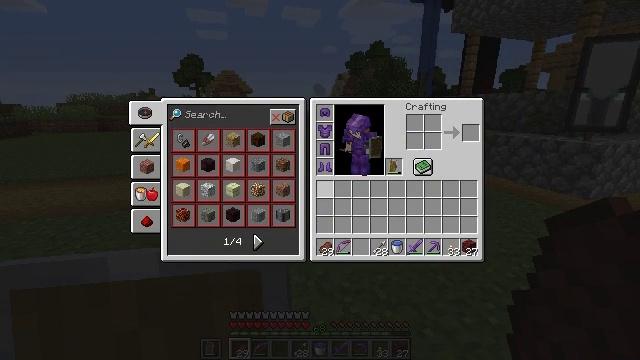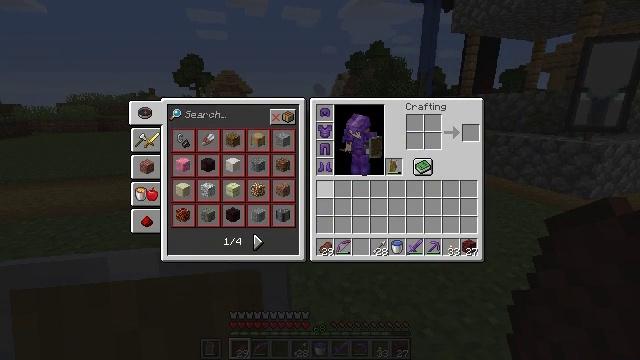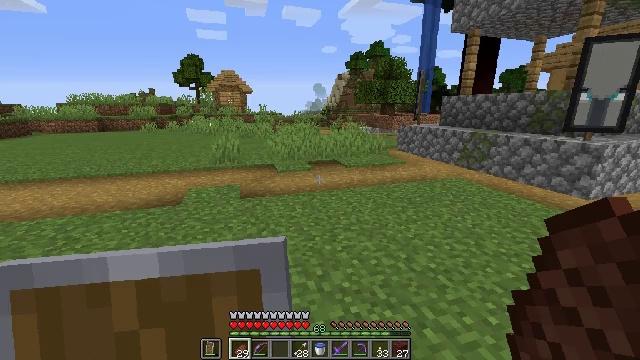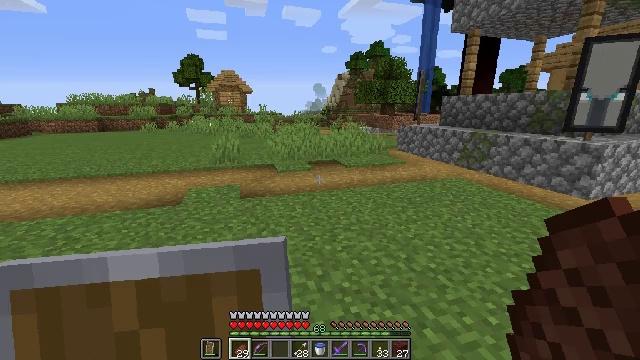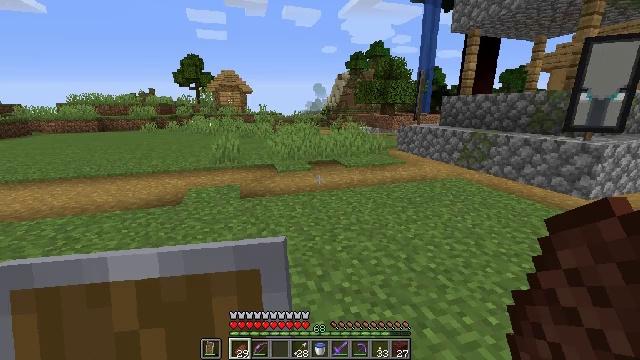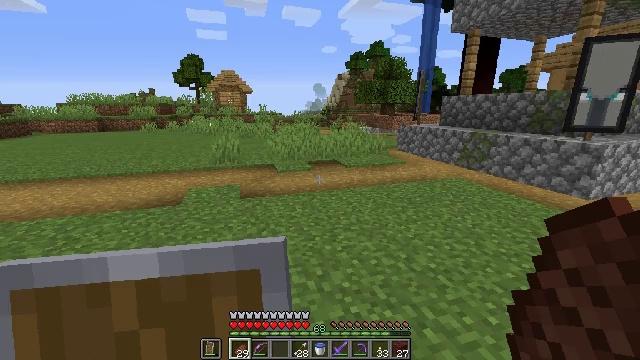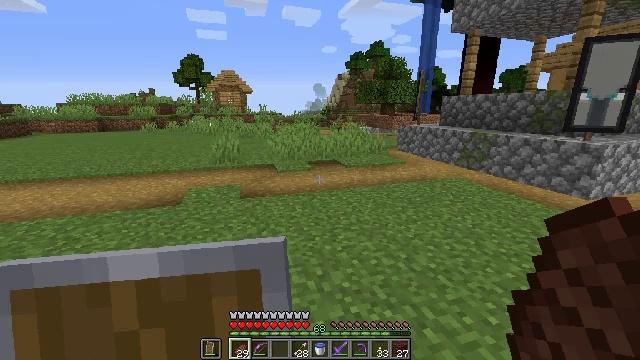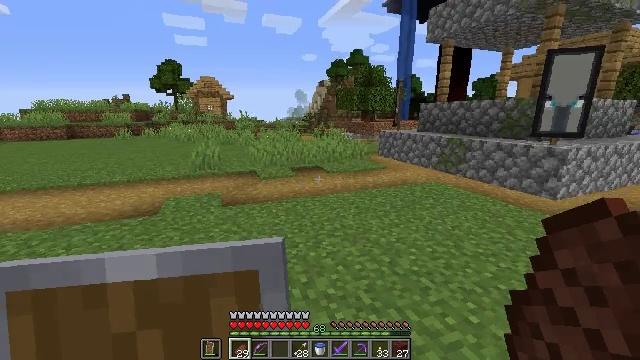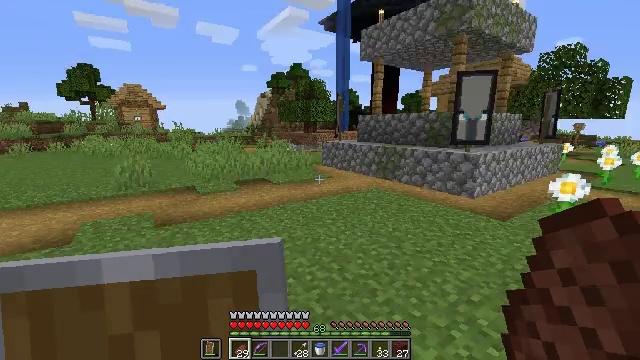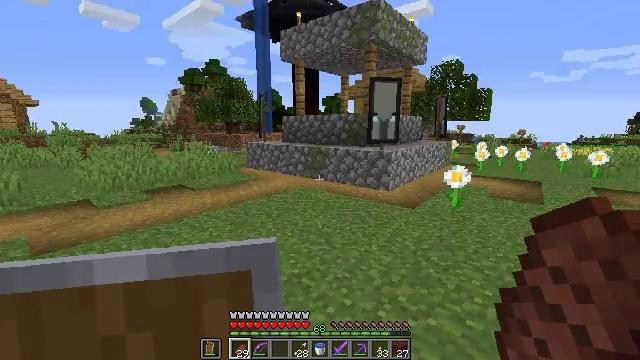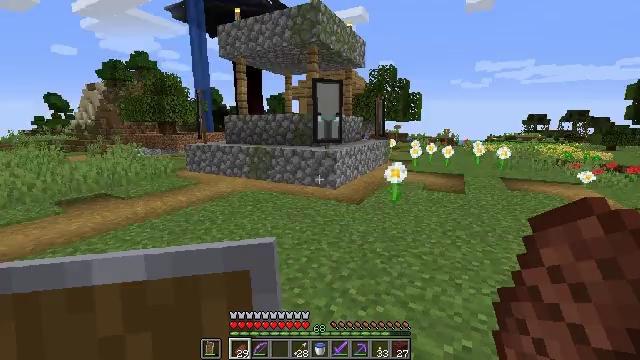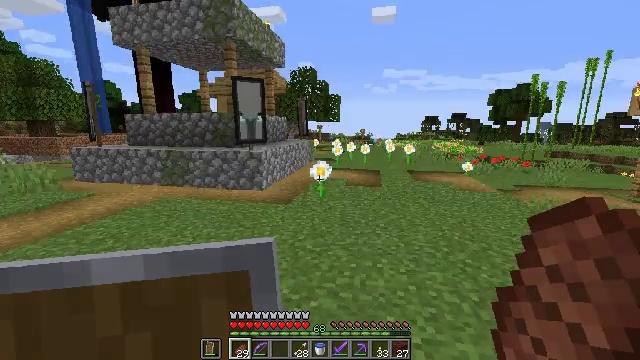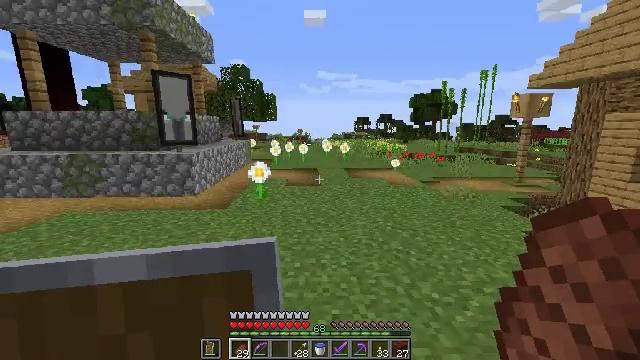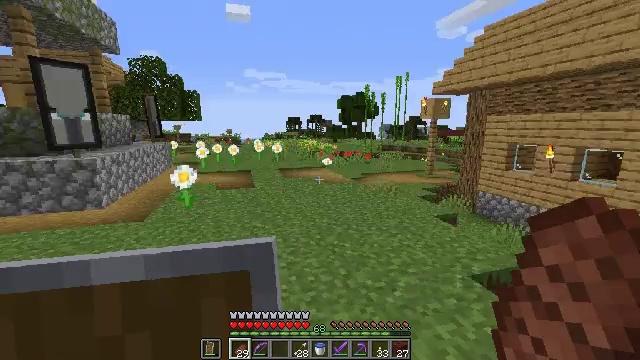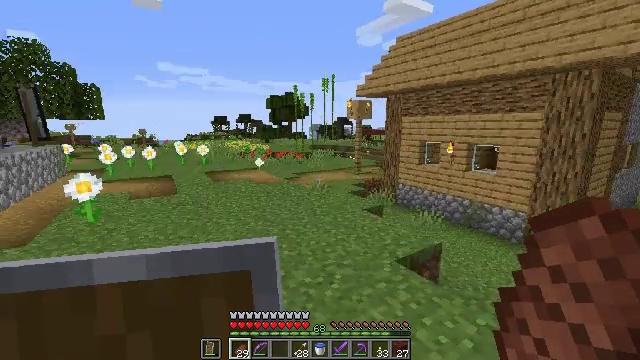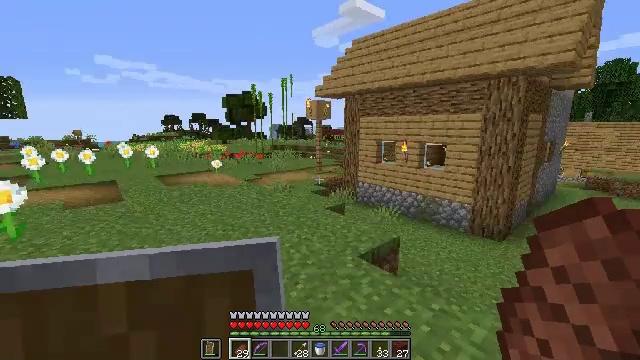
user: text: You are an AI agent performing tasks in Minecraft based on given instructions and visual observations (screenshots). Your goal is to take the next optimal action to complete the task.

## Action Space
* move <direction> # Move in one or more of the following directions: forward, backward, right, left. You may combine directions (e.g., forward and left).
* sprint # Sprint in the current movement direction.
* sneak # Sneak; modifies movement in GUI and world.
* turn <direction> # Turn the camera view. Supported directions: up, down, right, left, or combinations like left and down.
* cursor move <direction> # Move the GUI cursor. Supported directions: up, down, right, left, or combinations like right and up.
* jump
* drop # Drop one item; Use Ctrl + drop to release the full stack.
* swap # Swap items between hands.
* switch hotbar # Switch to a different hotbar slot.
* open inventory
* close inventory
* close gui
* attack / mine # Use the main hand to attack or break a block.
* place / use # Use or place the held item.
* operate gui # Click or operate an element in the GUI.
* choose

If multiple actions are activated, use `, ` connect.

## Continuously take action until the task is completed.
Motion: motion action
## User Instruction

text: Break the pumpkin to collect it.
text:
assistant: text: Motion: no_op
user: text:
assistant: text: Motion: open inventory
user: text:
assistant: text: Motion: open inventory
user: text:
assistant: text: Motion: no_op
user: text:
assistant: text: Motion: no_op
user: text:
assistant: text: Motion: no_op
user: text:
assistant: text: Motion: turn right and up
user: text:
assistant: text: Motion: turn right and up
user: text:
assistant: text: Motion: turn right
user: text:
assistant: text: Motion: turn right
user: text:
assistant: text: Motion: turn right
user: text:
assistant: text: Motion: turn right
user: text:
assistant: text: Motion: turn right
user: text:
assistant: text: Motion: turn right
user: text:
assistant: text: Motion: turn right
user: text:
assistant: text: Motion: turn right
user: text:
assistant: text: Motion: turn right and down
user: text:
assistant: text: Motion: turn right
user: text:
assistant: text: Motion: turn right
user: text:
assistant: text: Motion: turn right and up
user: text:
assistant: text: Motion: turn left and up
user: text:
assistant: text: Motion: no_op
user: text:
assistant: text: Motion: no_op
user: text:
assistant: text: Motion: turn right
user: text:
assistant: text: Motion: turn down
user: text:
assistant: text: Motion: no_op
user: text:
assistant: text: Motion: turn right
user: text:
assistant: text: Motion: no_op
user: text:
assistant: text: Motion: move forward, turn right
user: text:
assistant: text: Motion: move forward, turn right